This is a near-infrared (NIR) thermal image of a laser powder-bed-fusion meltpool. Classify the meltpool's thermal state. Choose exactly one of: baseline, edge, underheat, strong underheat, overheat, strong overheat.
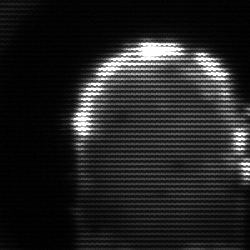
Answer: baseline